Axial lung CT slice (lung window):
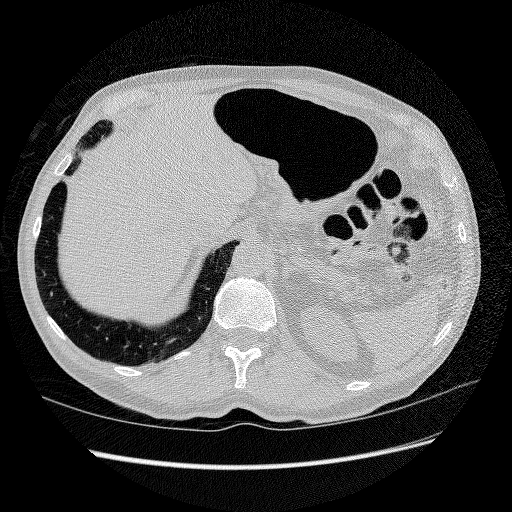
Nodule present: no